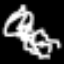
Label: squiggle